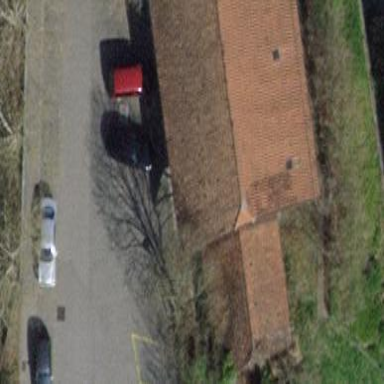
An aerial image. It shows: Shed.